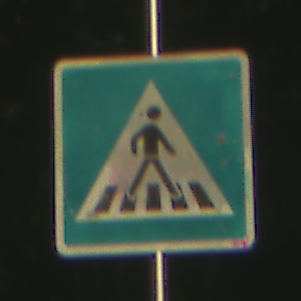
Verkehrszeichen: FussgaengerueberwegLinks
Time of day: SunriseSunset
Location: Outdoor (Nature)
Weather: PartlyCloudy
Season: NotSpecified
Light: Natural